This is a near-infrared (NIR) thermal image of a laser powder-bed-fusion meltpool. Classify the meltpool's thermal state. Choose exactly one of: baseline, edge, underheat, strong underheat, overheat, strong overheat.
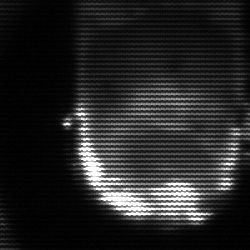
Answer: baseline